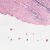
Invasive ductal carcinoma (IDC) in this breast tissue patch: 0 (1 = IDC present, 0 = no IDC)